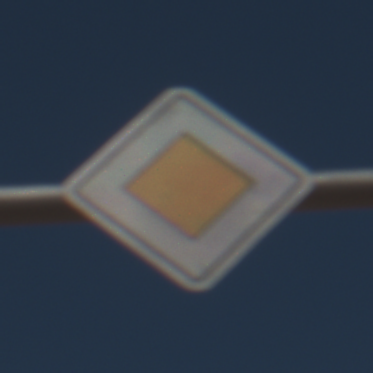
Verkehrszeichen: Vorfahrtsstrasse
Umgebung: Outdoor, Nature
Tageszeit: MorningAfternoon
Wetter: Clear
Licht: Natural
Jahreszeit: Summer
Kontrast: HighContrast